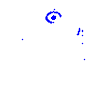
Particle: pion